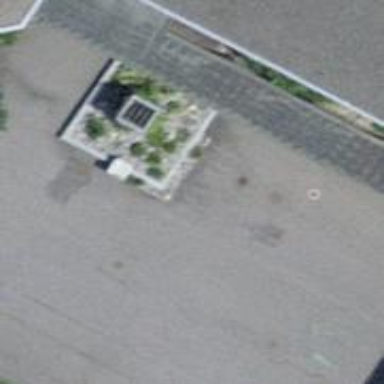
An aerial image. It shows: Fountain.